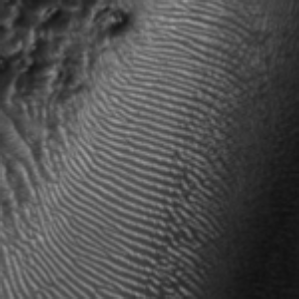
Label: frost